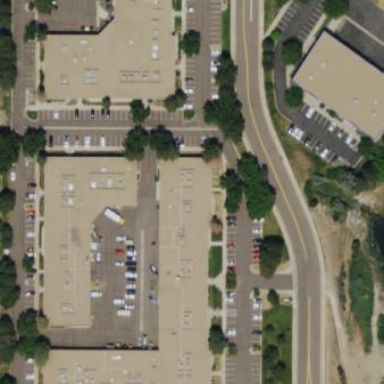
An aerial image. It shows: Commercial building.